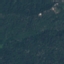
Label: Forest